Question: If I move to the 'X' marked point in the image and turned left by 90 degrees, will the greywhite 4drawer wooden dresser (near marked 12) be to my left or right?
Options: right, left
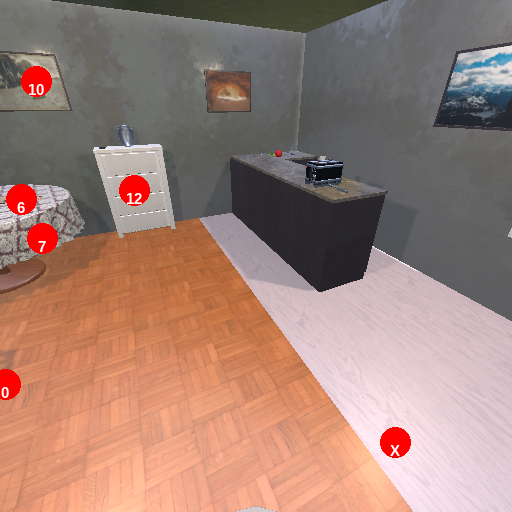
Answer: right